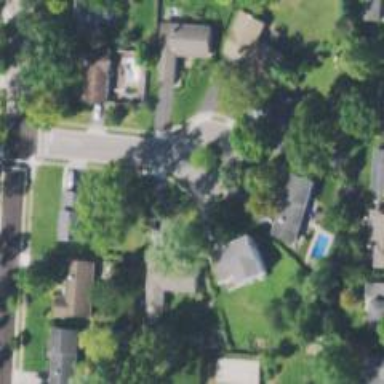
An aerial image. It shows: Residential driveway designated as service road.